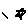
Label: star